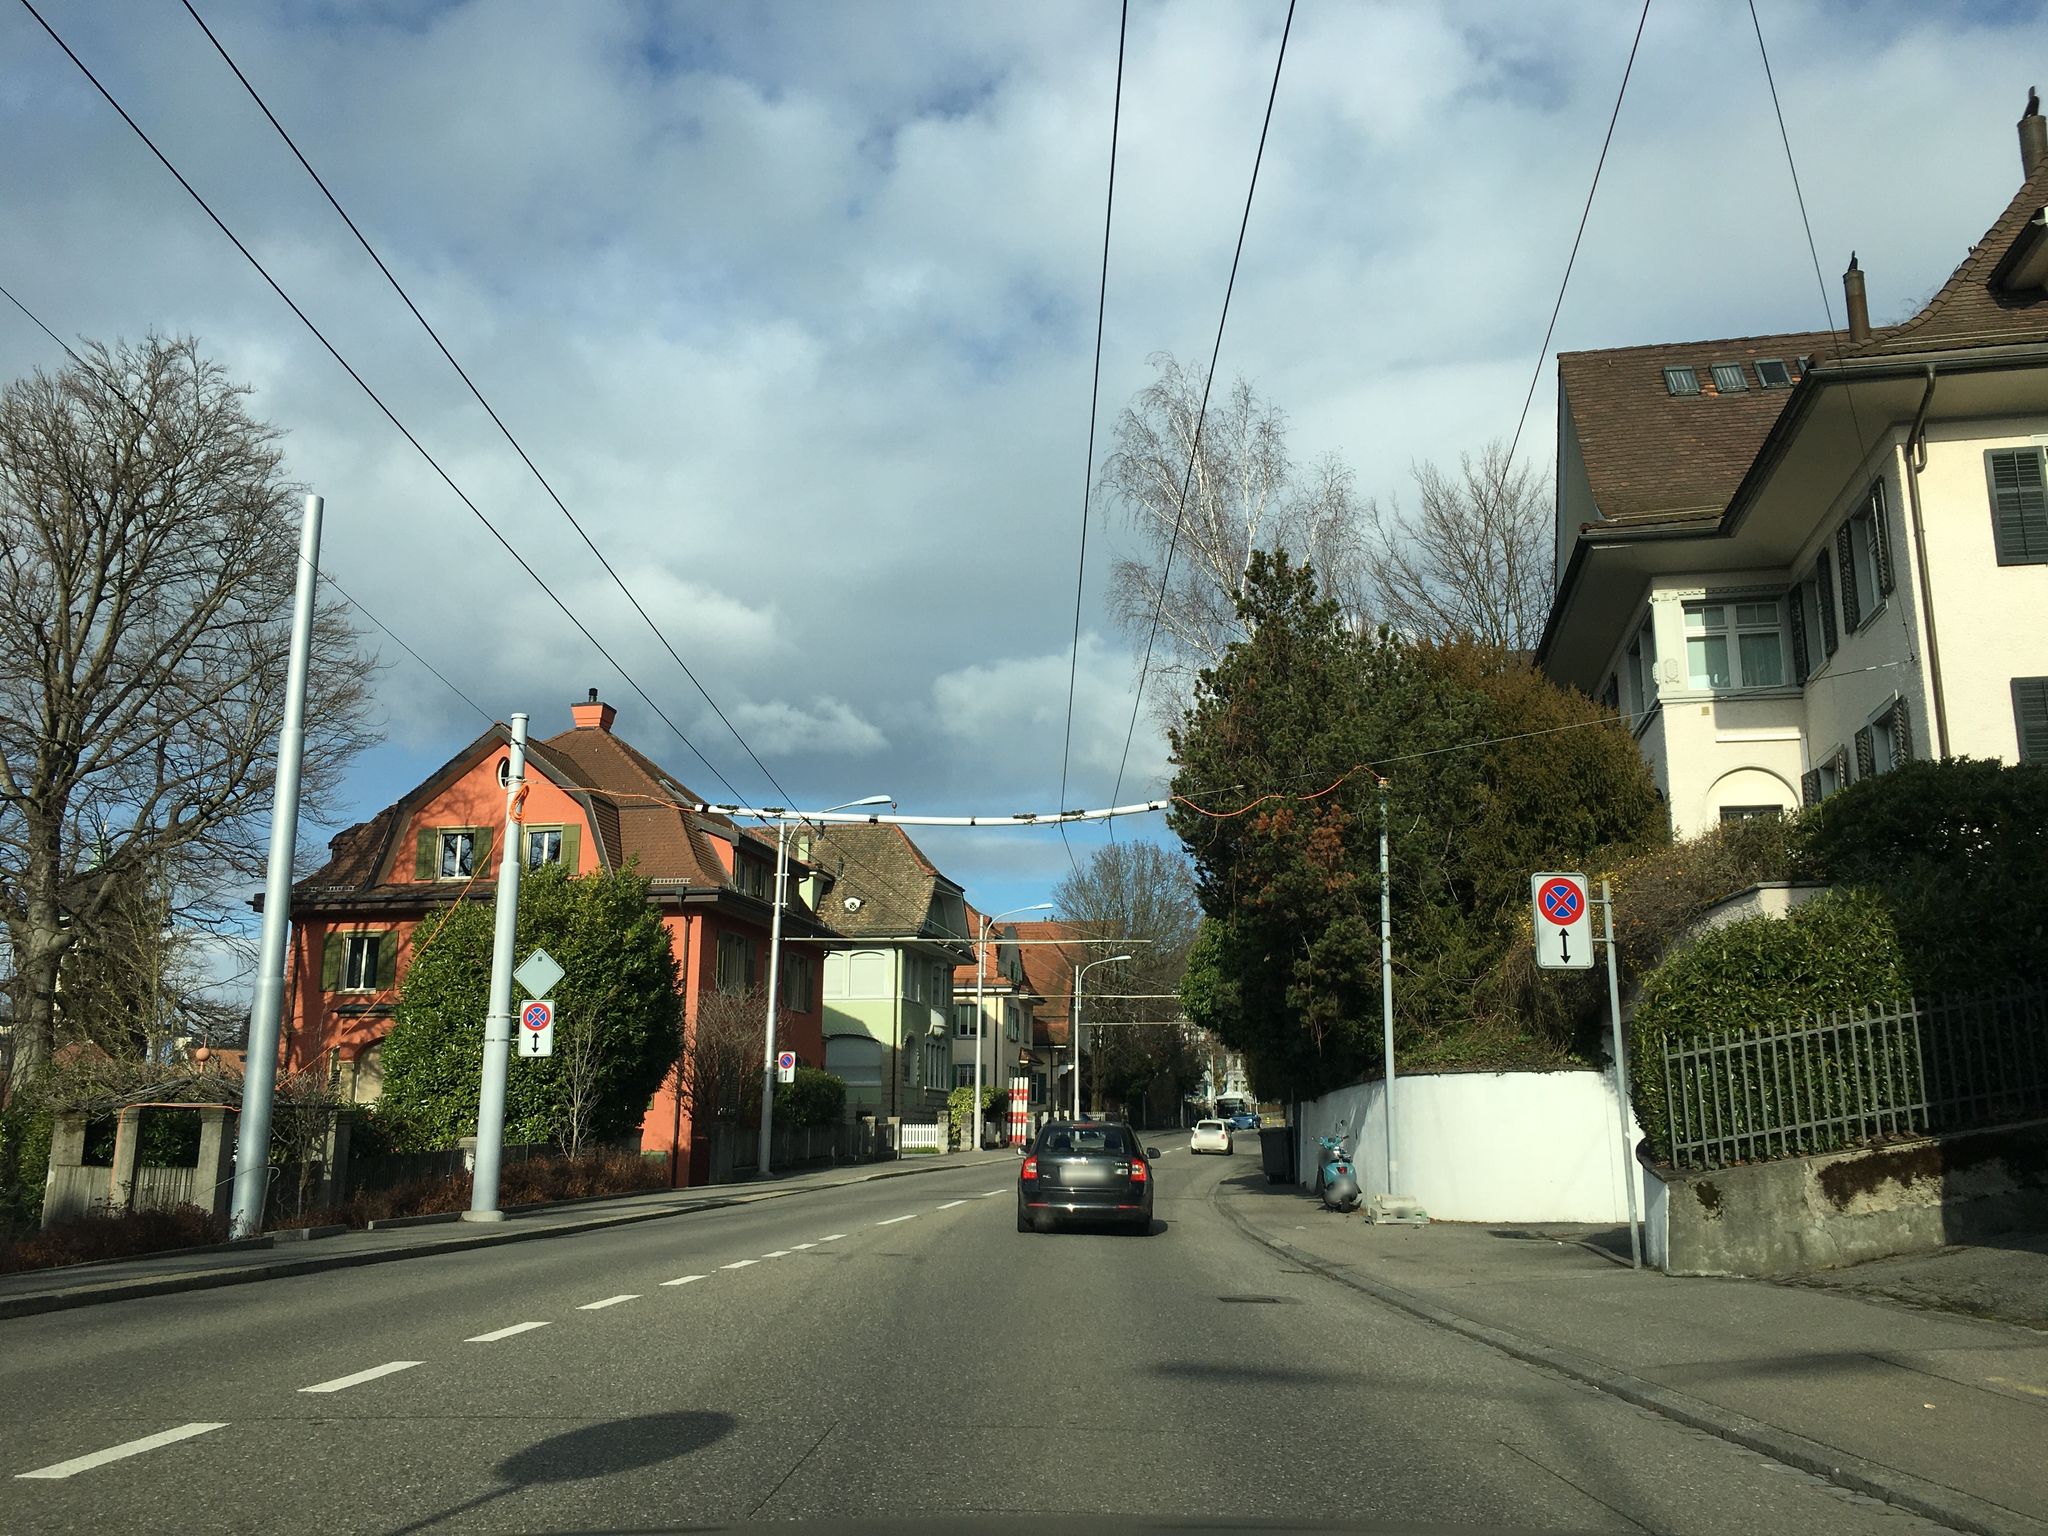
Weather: cloudy
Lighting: day
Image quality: good
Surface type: driving surface
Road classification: footway
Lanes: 2
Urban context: urban centre
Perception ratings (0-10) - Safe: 3.71, Lively: 5.1, Beautiful: 5.05, Boring: 5.6, Depressing: 4.13, Wealthy: 5.63